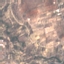
Label: PermanentCrop